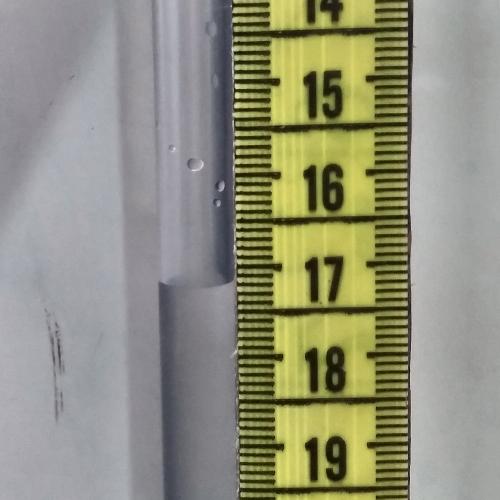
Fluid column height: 17.2 cm